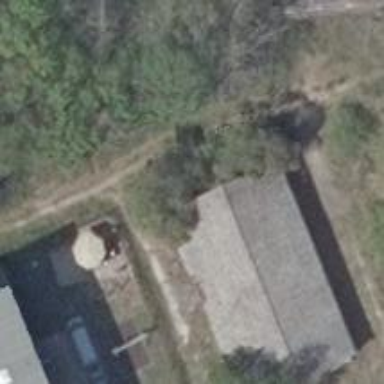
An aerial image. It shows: Garage.